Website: crate-barrel
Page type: store-pickup
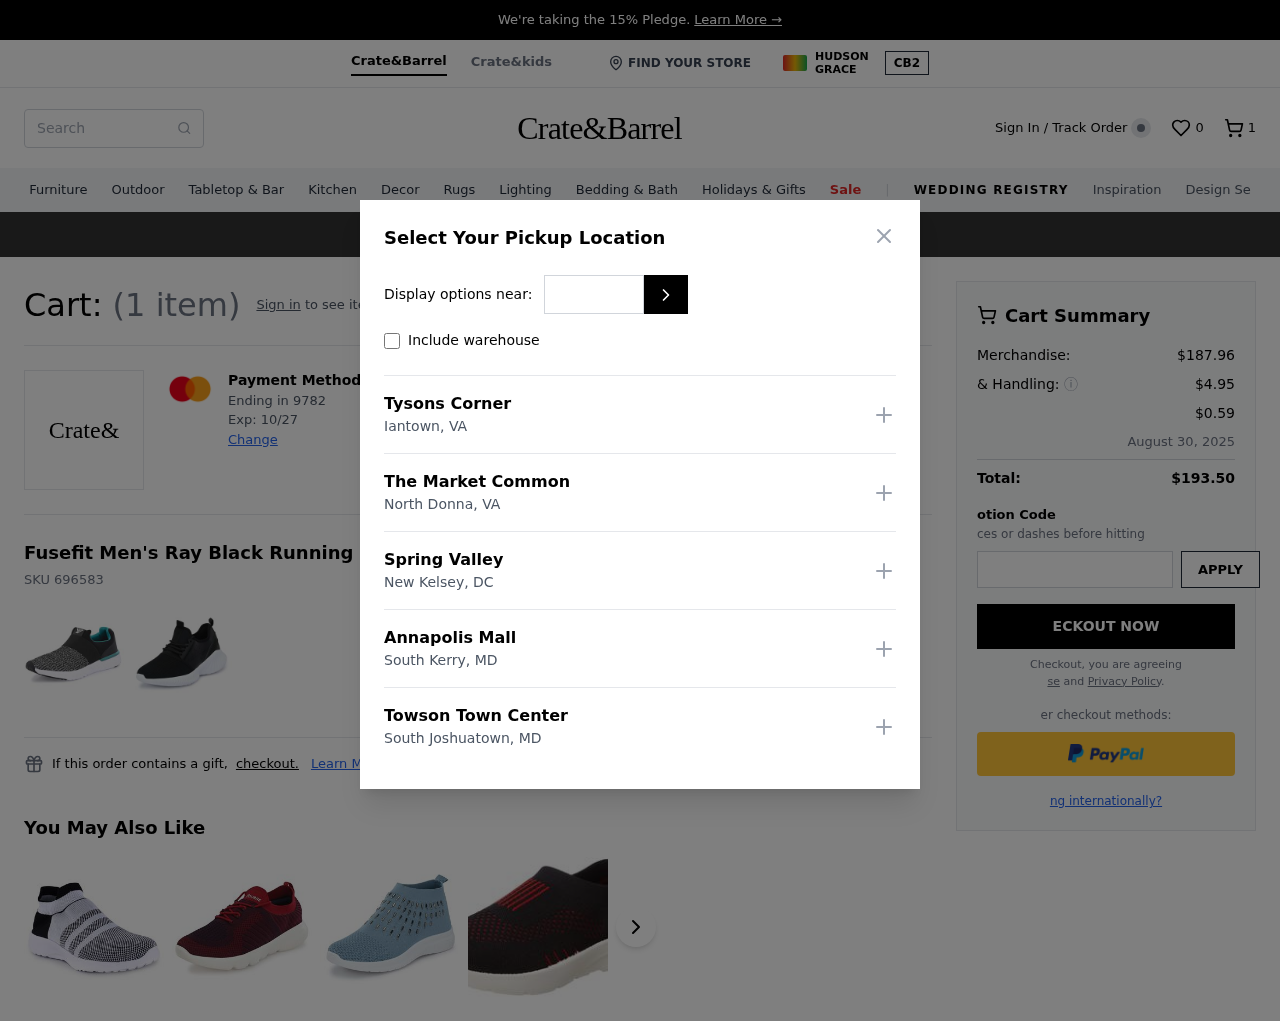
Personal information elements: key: PII_CARD_EXPIRY
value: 10/27
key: PII_CARD_LAST4
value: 9782
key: PII_LOCATION1_CITY
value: Iantown
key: PII_LOCATION1_NAME
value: Tysons Corner
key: PII_LOCATION1_STATE
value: VA
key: PII_LOCATION2_CITY
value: North Donna
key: PII_LOCATION2_NAME
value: The Market Common
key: PII_LOCATION2_STATE
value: VA
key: PII_LOCATION3_CITY
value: New Kelsey
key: PII_LOCATION3_NAME
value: Spring Valley
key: PII_LOCATION3_STATE
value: DC
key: PII_LOCATION4_CITY
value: South Kerry
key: PII_LOCATION4_NAME
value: Annapolis Mall
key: PII_LOCATION4_STATE
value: MD
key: PII_LOCATION5_CITY
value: South Joshuatown
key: PII_LOCATION5_NAME
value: Towson Town Center
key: PII_LOCATION5_STATE
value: MD
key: PII_POSTCODE
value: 29500
Product elements: key: PRODUCT1_NAME
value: Fusefit Men's Ray Black Running Shoes-6 UK (40 EU) (7 US) (FFR-368_6)
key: PRODUCT1_SKU
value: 696583
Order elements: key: ORDER_NUM_ITEMS
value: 1
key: ORDER_NUM_ITEMS
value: (1 item)
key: ORDER_SUBTOTAL
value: $187.96
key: ORDER_SHIPPING_COST
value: $4.95
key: ORDER_SURCHARGE
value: $0.59
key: ORDER_DELIVERY_DATE
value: August 30, 2025
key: ORDER_TOTAL
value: $193.50
Search elements: key: HEADER_SEARCH
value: Search
Other elements: key: WISHLIST_NUM_ITEMS
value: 0